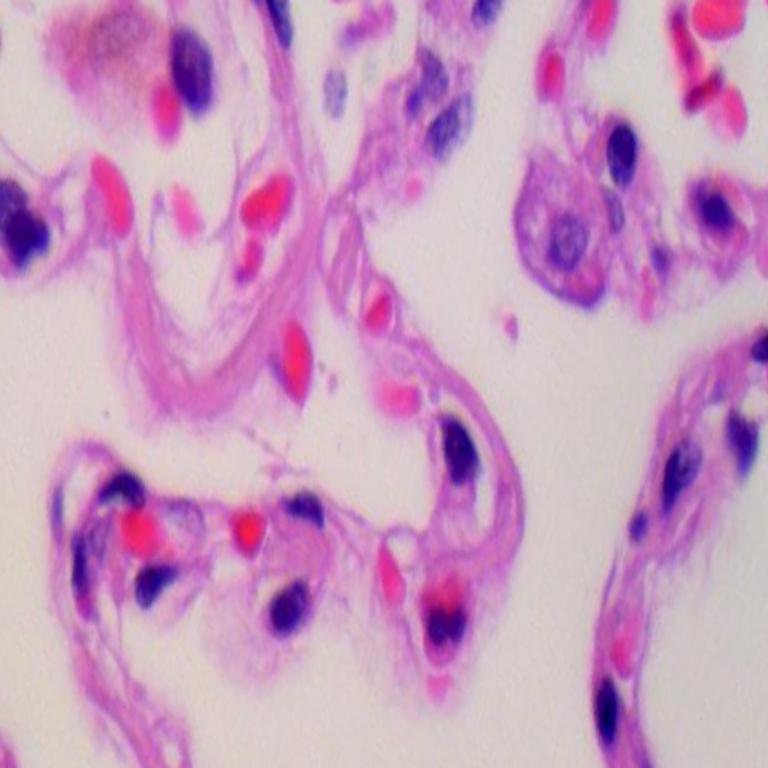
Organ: lung
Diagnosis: benign